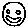
Label: smiley face